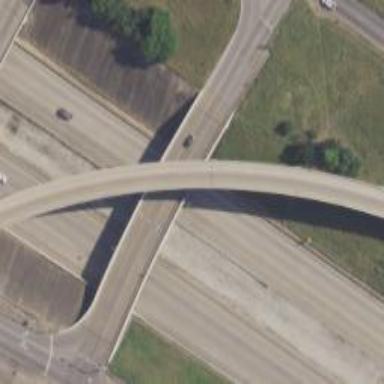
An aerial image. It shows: There is secondary road bridge with frontage road.